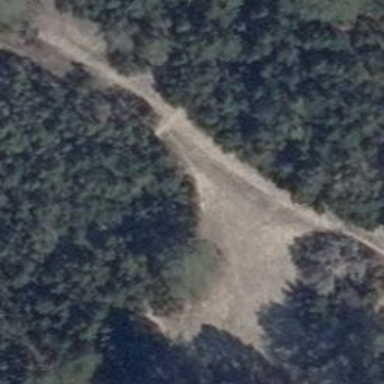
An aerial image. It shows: Track road with grade4 tracktype.